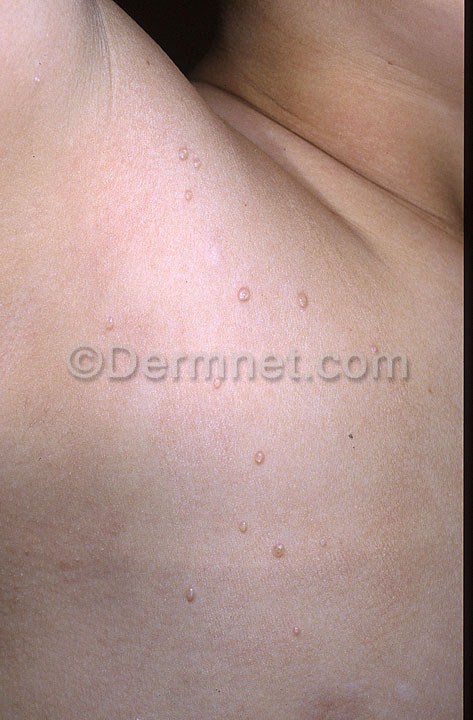
Disease: Warts Molluscum and other Viral Infections